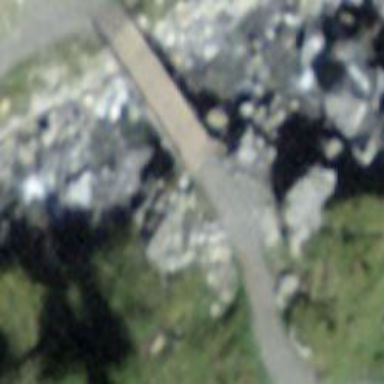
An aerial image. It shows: Path crossing bridge with excellent trail visibility.